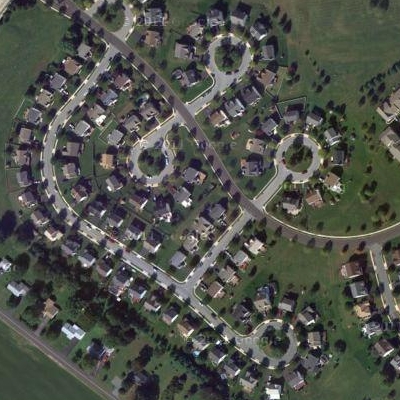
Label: Resident